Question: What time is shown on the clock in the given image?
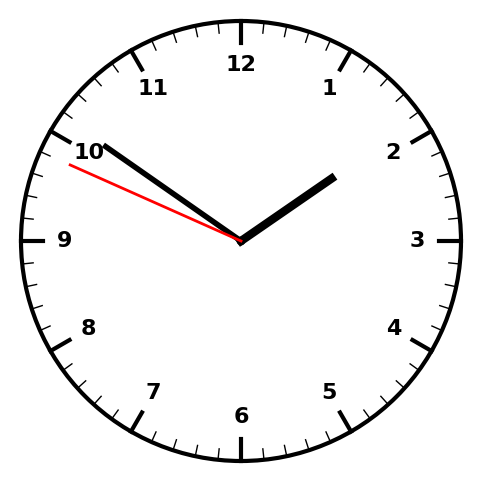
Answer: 01:50:49